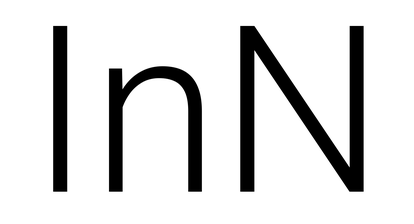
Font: Roboto_Light